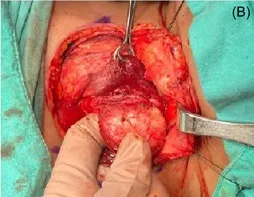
(B) Recurrent laryngeal nerve after thyroid and tumor deflection.
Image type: medical_photograph (other_medical_photograph)